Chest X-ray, PA view. Patient: 48 years old, sex F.
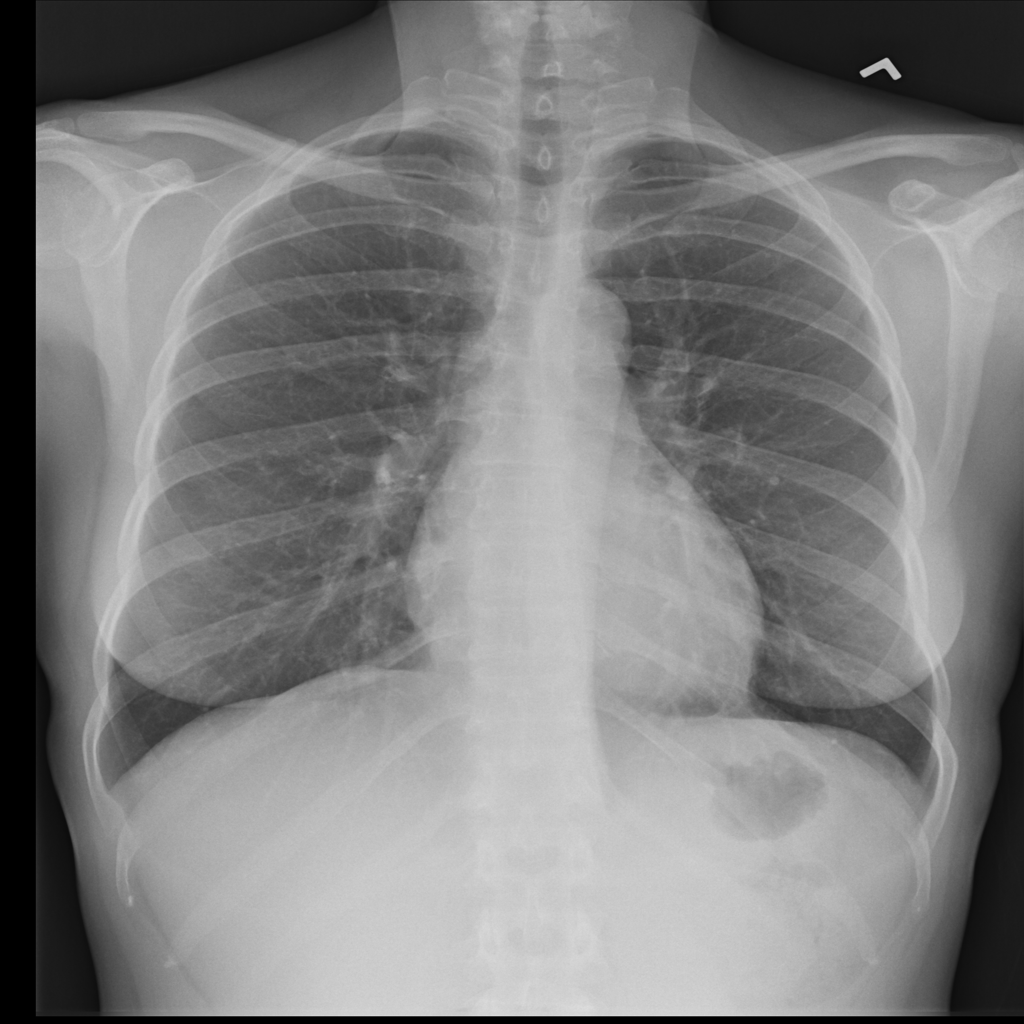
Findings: No Finding